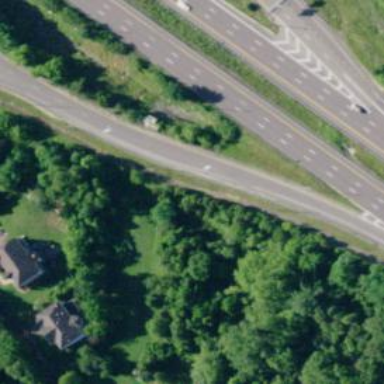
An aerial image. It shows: Asphalt trunk link road.